Question: I need some help with this recurrence. I tried it by myself and I got teta( (n^3)logn) but Wolfram Alpha says this:

I guess this is like an
O( (n^3) log^2(n)). I can't use master theorem, so I solved it by recurrence. This is my solution, but I don't know what's wrong with it
<URL>
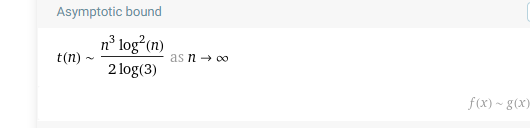
Answer: You made a mistake in the last stage. Using these properties: 'log(x) + log(y) = log(xy)' and 'log(x/y) = log(x) - log(y)' and log(x^y) = y log(x)', we have the following:
'''
sum_{i=0}{k-1} log(m/3^i) = log(m^k / (1 * 3 * 3^2 * ... * 3^(k-1)))
= log(m^k) - log(3^((k-1)k/2))
= k log(m) - (k-1)k/2 log(3) = c * k * (k-1) = Theta(log(m) * log(m))
'''
Therefore, the time complexity is 'm^3 log^2(m)'.